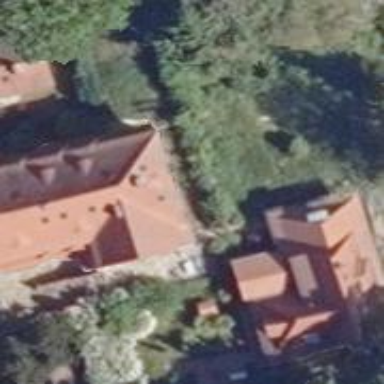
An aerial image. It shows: Building with hipped roof.